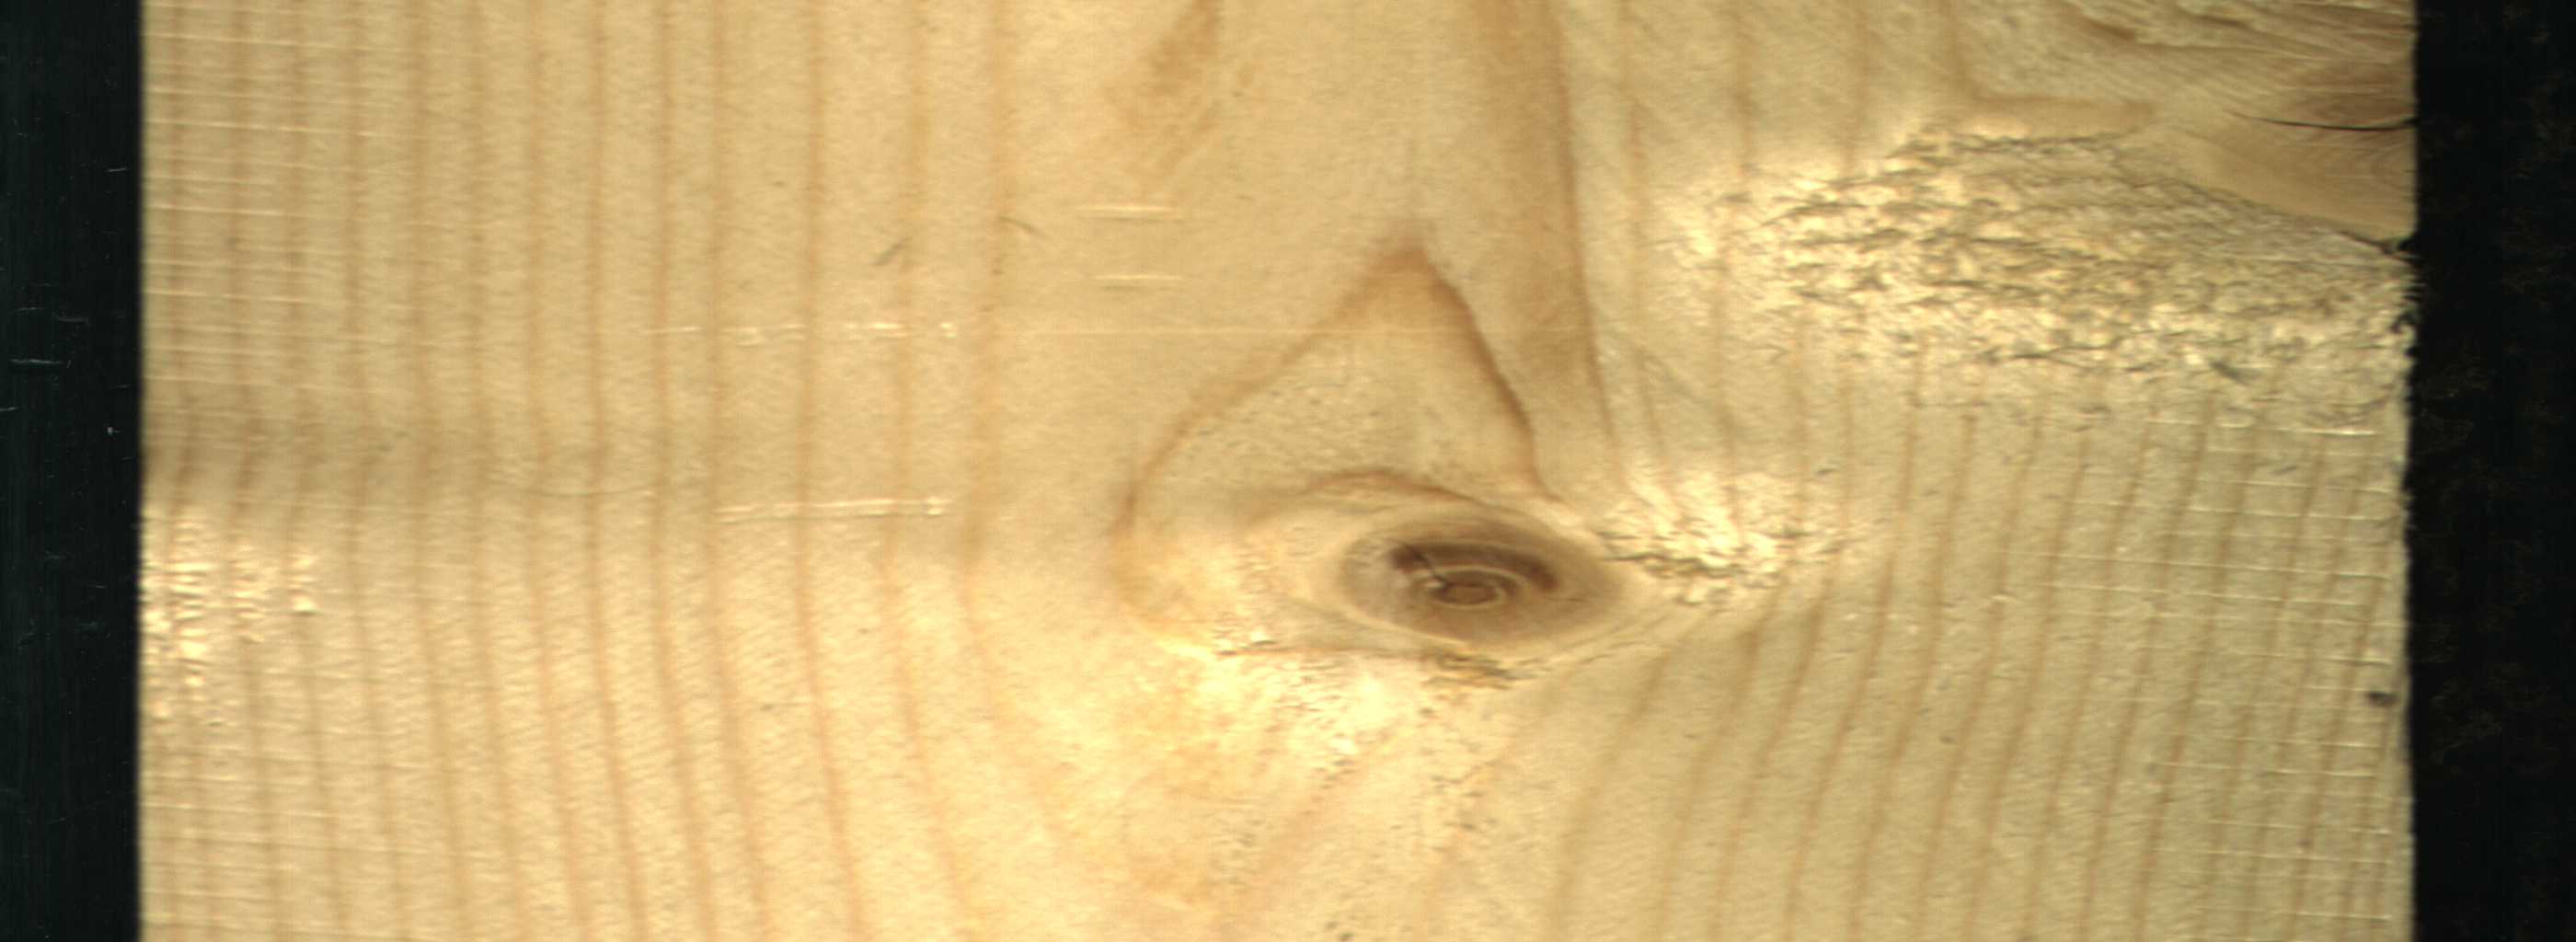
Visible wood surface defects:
knot_with_crack
Live_Knot